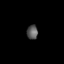
Tissue: lung
Cell type: Endothelial cells
Senescence score: 0.5611
Nuclear area (px): 155
Mean DAPI intensity: 88.535